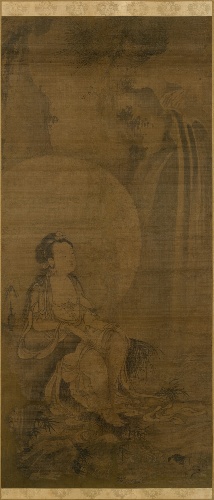
Title: 白衣観音図|White-robed Kannon
Date: 14th century
Object type: Hanging scroll
Classification: Paintings
Medium: Hanging scroll; ink on silk
Culture: Japan
Period: Nanbokuchō period (1336–92)
Dimensions: Image: 45 3/4 × 20 3/8 in. (116.2 × 51.8 cm)
Overall with mounting: 82 3/4 × 26 1/4 in. (210.2 × 66.7 cm)
Overall with knobs: 82 3/4 × 28 5/8 in. (210.2 × 72.7 cm)
Department: Asian Art
Credit line: Purchase, Bequest of Dorothy Graham Bennett, Herbert J. Coyne Gift, Seymour Fund and Fletcher Fund, by exchange, 1985
Accession year: 1985
Repository: Metropolitan Museum of Art, New York, NY
Tags: Bodhisattvas|Waterfalls|Buddhism|Avalokiteshvara